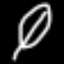
Label: leaf